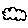
Label: cloud